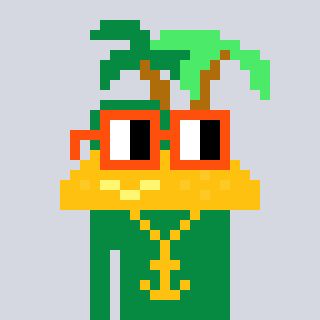
a pixel art character with square orange glasses, a island-shaped head and a green-colored body on a cool background